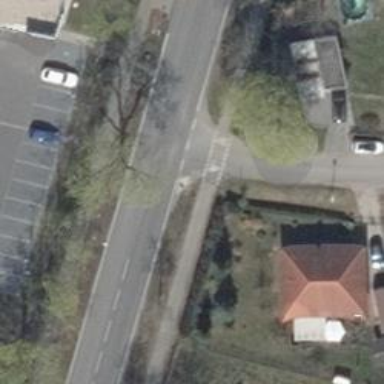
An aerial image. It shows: Public transport stop position.